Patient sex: M
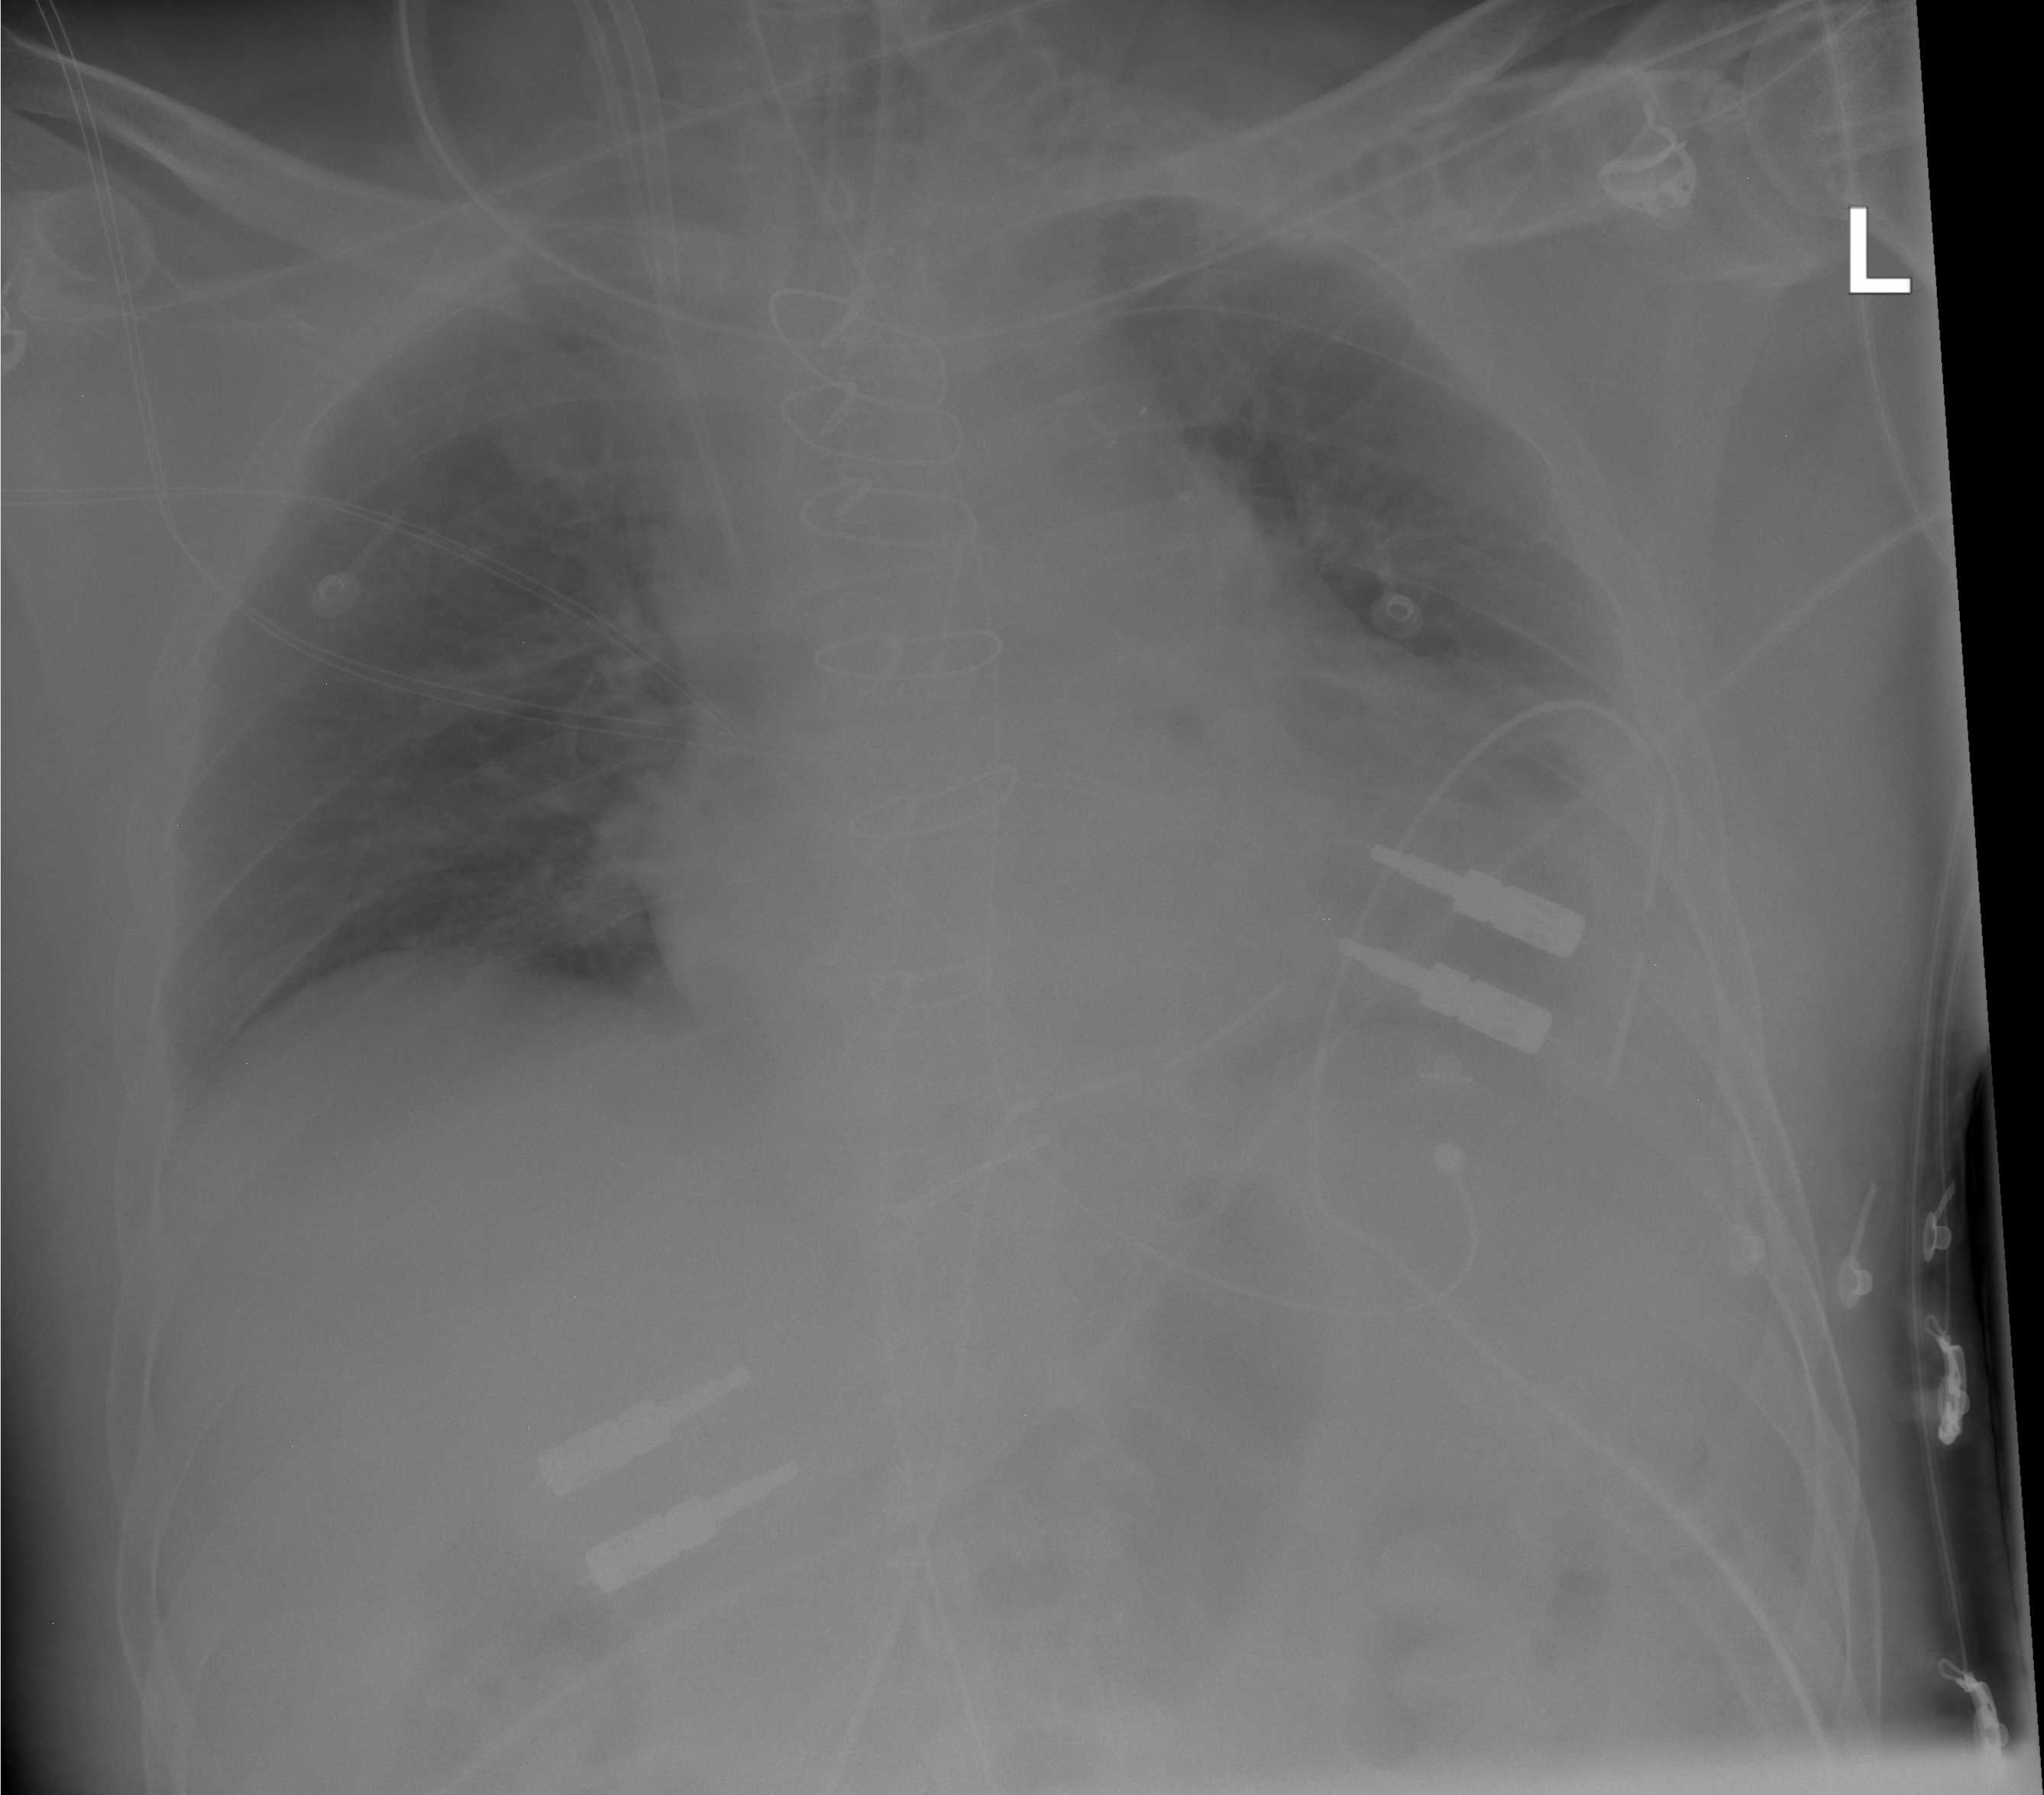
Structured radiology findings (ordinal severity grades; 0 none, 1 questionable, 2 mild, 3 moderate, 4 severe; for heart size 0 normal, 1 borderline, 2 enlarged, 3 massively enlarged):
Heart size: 2
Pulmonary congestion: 0
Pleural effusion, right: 0
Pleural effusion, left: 1
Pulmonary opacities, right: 0
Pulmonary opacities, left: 0
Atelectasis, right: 0
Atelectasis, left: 2